Question: How can I add a second legend for the shape aesthetics in ggplot?
The chart shows different start types (shape), different processes (color), and different
end types (shape again). Currently, I am only able to display two legends: one for the color and one for the shape (which merges start.type and end.tpye). Any help on how to get the separate third legend (for the end.type)? Introducing linetype as an additional aesthetics is not an option. Many thanks.
'''
id <- c("1","2","3")
start.date <- c("01/01/2010","05/05/2004","01/08/2006")
end.date <- c("31/12/2012","05/05/2007","01/09/2009")
start.type <- c("x1","x2","x3")
end.type <- c("y1","y2","y3")
process.type <- c("p1","p2","p3")
u <- data.frame(id,start.date, end.date,start.type,end.type,process.type)
u.plot <- ggplot(u)+
geom_segment(aes(color=process.type, x=start.date, xend=end.date, y=id, yend=id), size=1)+
geom_point(aes(shape=start.type, x=start.date, y=id), size=3)+
geom_point(aes(shape=end.type, x=end.date, y=id), size=3)
plot(u.plot)
'''

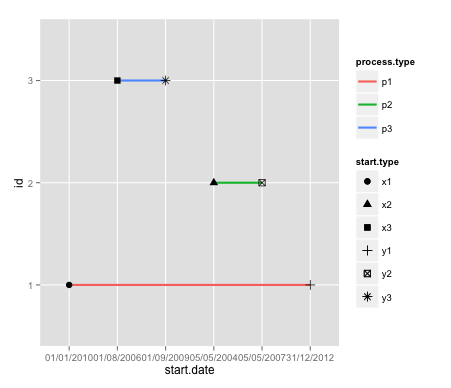
Answer:
editing the legend is likely to be painful and easily broken, but if you must try here's a quick and dirty way
'''
require(gtable)
g = ggplotGrob(u.plot) # calls ggplot_build and ggplot_gtable
a = g$grobs[[8]][["grobs"]][[2]] # extract the legend (a gtable itself)
a = gtable_add_rows(a, unit(c(0.5,1),"line"), 6) # add two rows
new = editGrob(a[["grobs"]][[2]], label = "I'm in") # copy legend title with new text
a = gtable_add_grobs(a, new, 8, l=2, r=5) # place the new title
g$grobs[[8]][["grobs"]][[2]] = a # replace with new legend in the plot
grid.newpage()
grid.draw(g)
'''